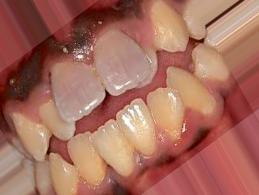
Condition: Tooth Discoloration